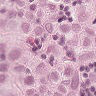
Metastatic tissue present: yes